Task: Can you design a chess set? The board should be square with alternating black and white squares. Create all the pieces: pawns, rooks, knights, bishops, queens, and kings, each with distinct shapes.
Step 953:
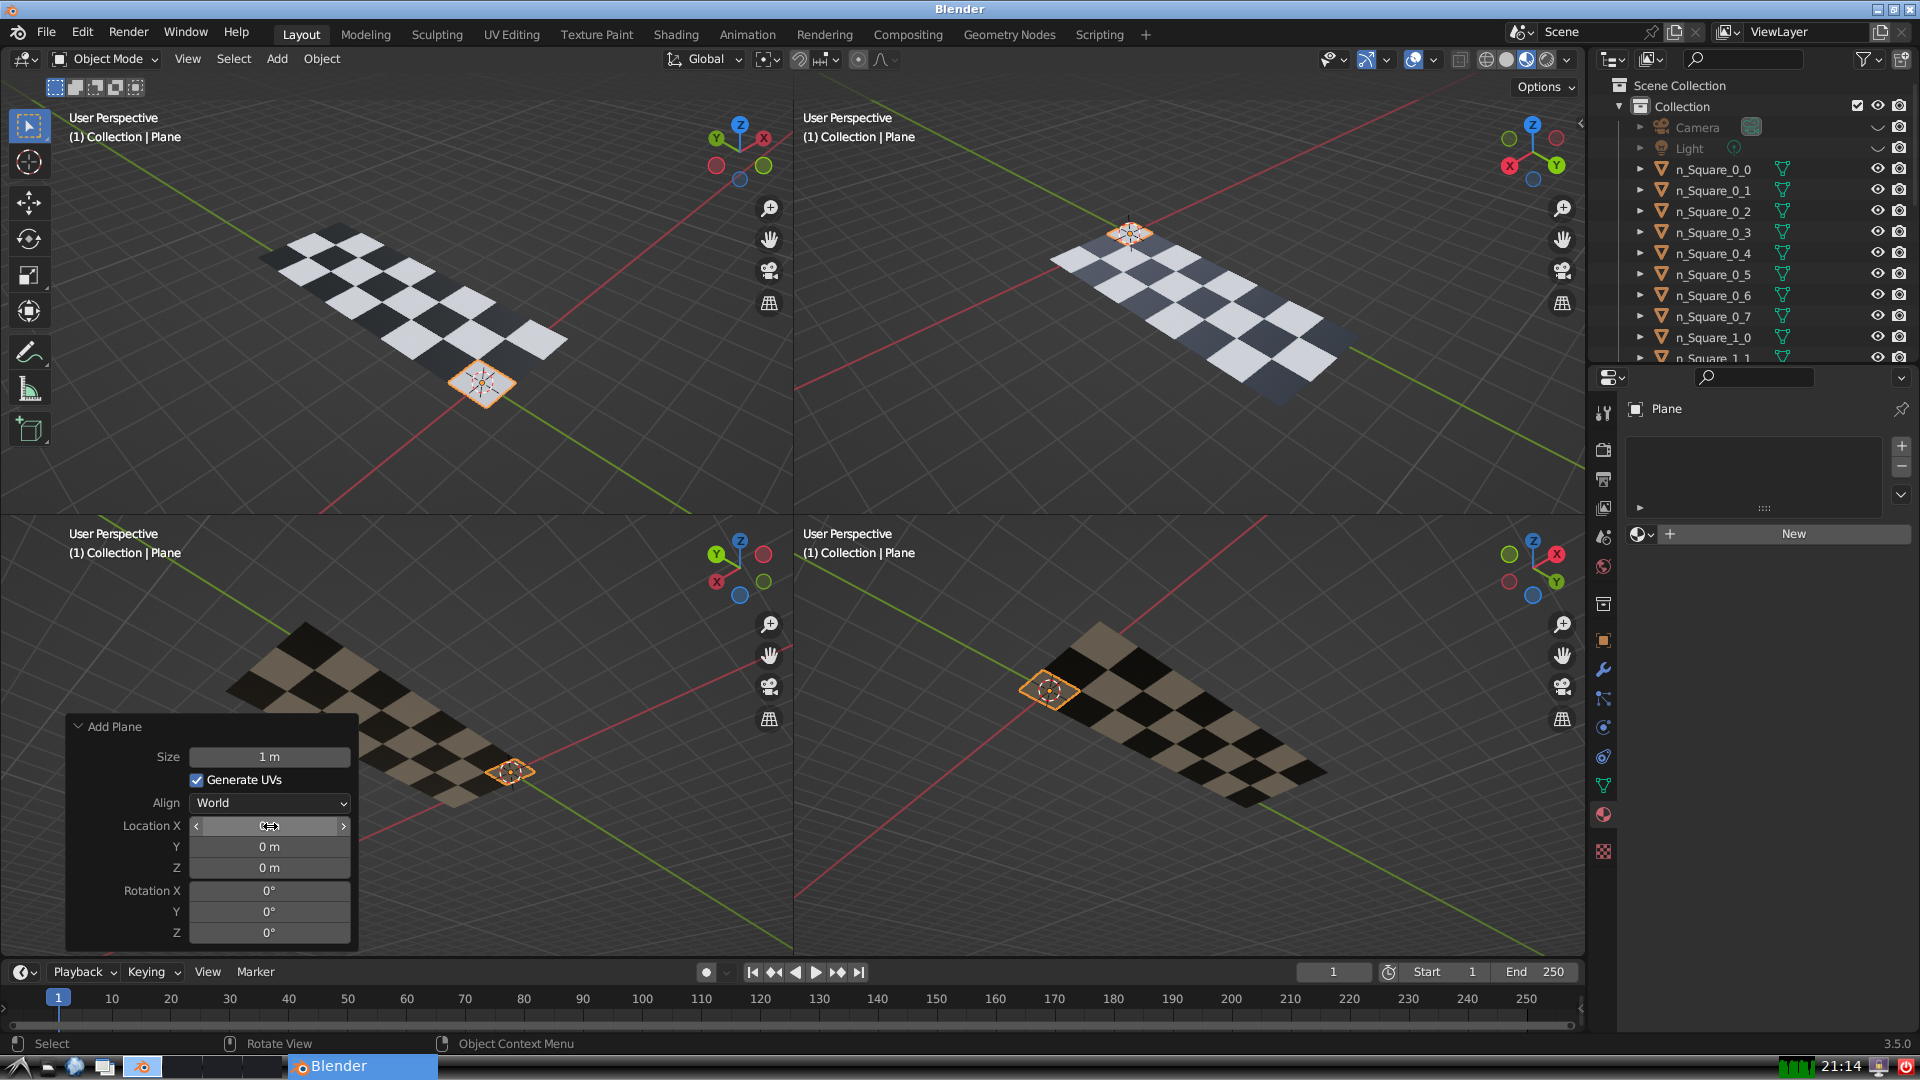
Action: click: no